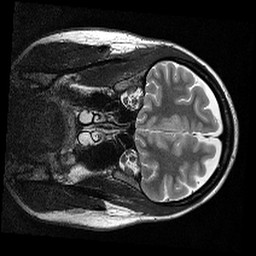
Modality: T2w
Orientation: coronal
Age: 28
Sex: female
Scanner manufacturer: siemens
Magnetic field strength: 3 T
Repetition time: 7 s
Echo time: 0.085 s